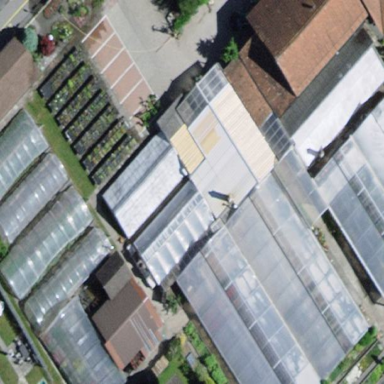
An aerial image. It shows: Garden centre located in plant nursery.